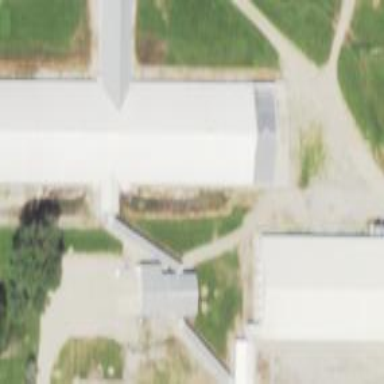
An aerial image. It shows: Industrial building.